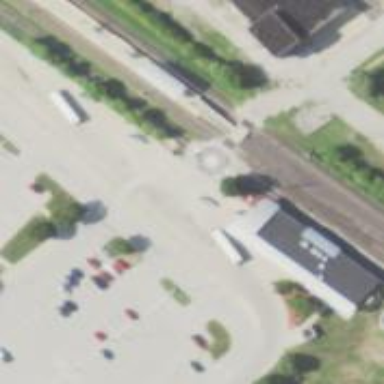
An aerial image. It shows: Railway crossing.